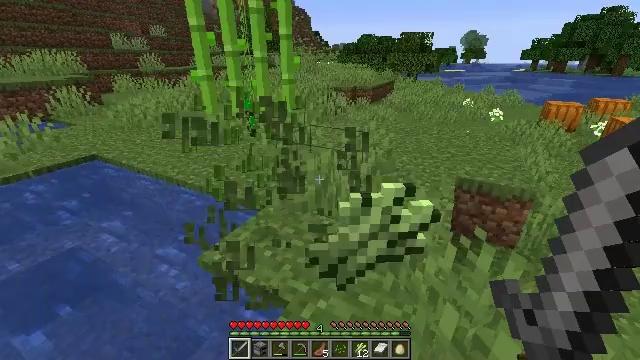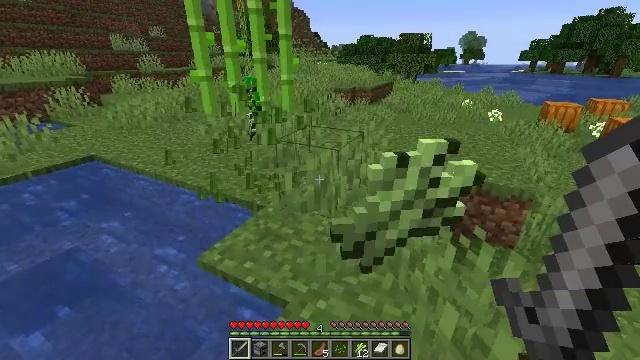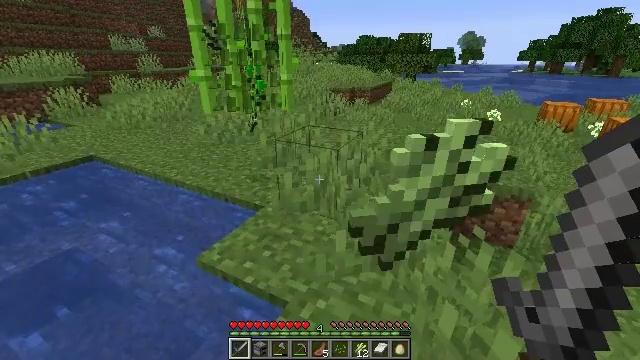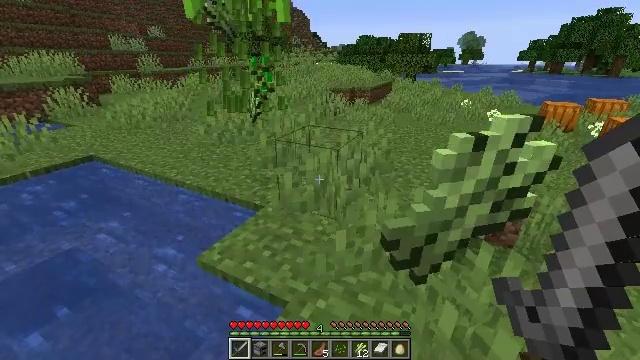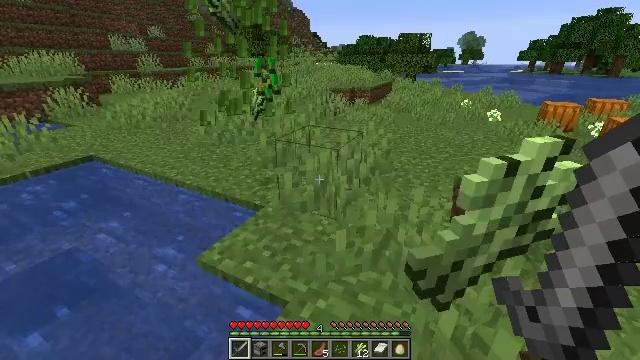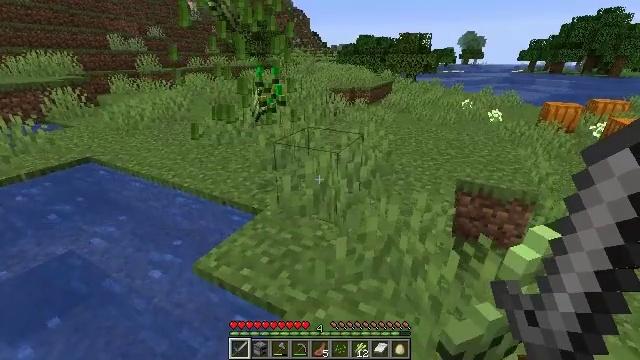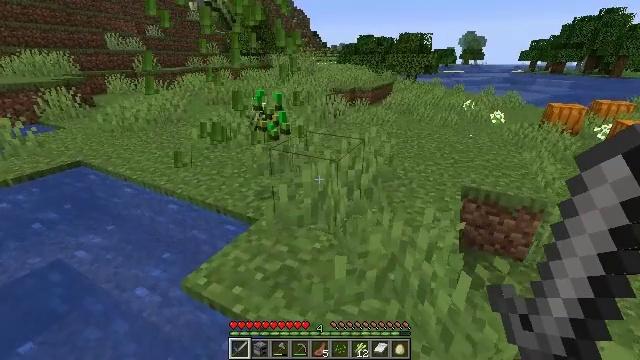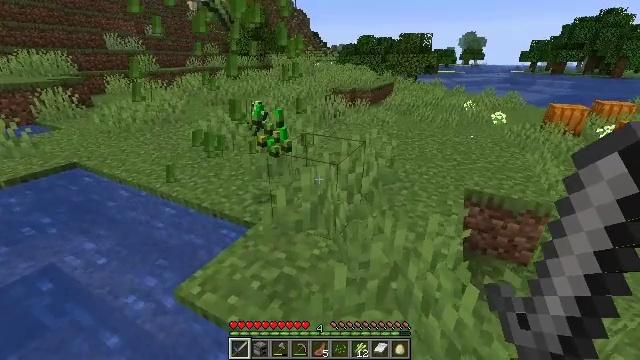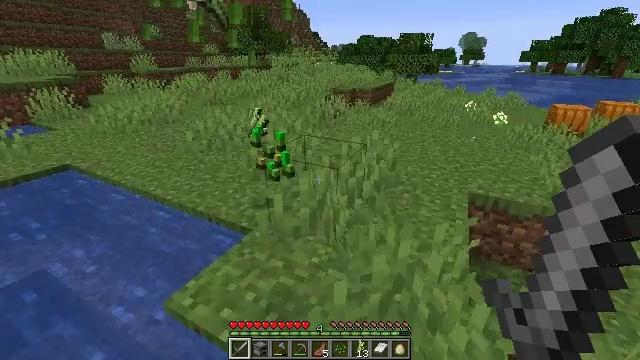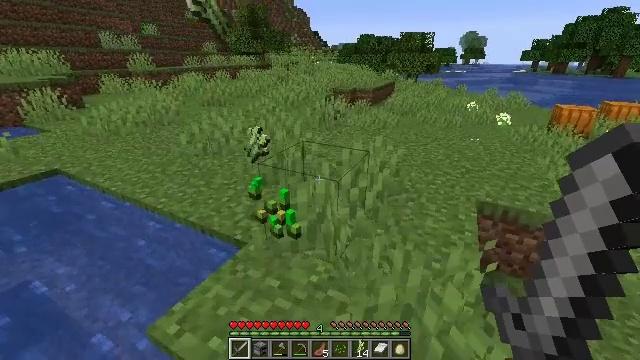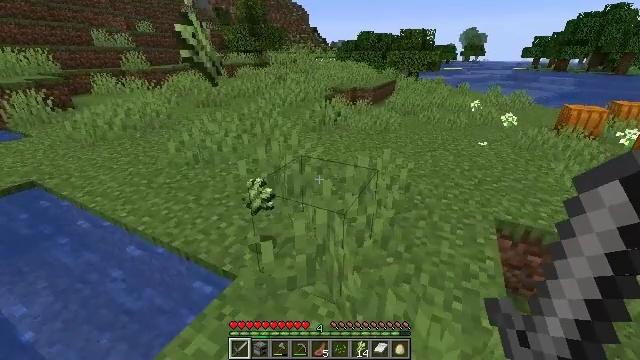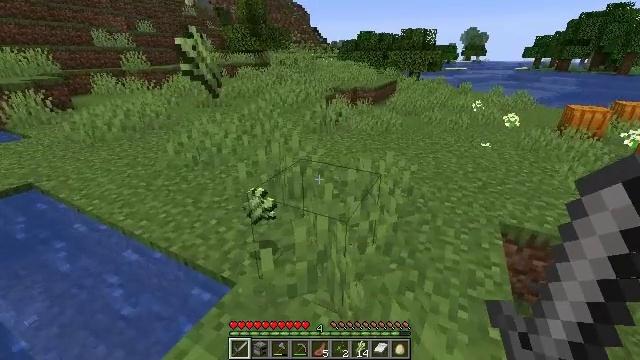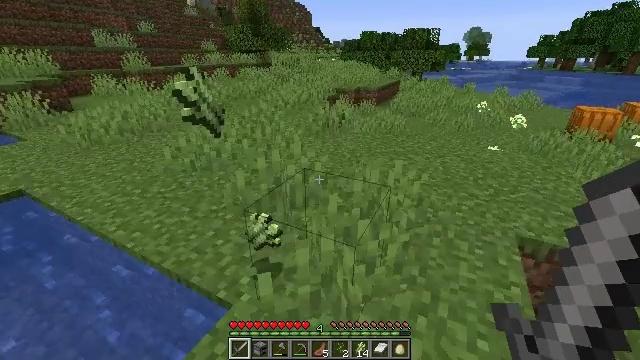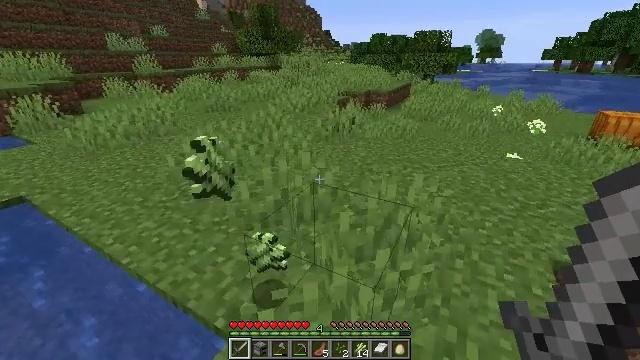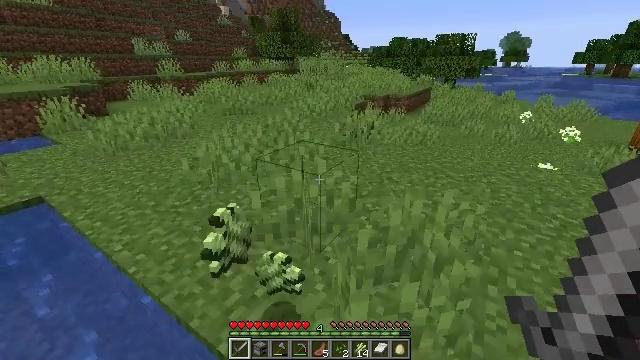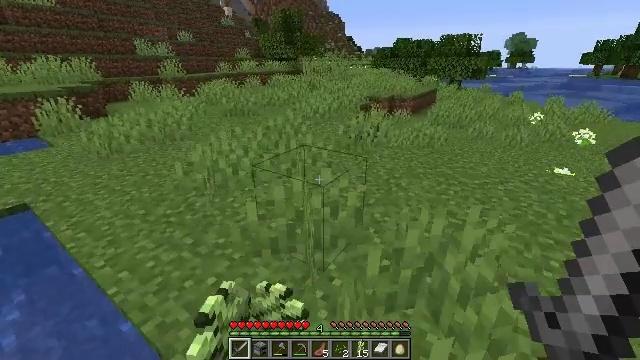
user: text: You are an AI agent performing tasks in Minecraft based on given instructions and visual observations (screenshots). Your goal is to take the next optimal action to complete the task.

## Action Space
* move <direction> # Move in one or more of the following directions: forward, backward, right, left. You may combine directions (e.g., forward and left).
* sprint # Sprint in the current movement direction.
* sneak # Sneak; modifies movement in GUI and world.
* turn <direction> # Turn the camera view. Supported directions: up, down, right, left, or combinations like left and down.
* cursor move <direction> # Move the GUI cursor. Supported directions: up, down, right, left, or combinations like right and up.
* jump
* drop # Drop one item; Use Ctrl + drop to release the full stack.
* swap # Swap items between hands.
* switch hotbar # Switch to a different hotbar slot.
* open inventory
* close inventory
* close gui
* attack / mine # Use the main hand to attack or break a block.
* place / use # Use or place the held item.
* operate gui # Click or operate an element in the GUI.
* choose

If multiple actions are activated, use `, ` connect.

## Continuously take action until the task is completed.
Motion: motion action
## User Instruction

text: Gather a pumpkin block.
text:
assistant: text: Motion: no_op
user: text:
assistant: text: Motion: no_op
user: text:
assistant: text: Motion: no_op
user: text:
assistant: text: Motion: no_op
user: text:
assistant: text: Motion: move forward
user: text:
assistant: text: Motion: move forward
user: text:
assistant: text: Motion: move forward
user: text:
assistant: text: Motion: move forward
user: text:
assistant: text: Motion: move forward
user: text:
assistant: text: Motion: move forward
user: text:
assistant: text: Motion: move forward
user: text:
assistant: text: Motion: move forward
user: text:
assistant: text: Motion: move forward, turn left
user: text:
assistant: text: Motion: move forward, turn left
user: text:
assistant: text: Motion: move forward
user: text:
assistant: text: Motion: move forward, turn left
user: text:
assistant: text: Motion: move forward, turn left
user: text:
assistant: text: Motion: move forward
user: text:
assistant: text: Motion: move forward, turn left
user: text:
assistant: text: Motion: move forward
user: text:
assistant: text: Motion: move forward
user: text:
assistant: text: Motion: move forward
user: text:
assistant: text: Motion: move forward
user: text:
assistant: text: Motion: move forward
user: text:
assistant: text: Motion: move forward
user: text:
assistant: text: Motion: move forward
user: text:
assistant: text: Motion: move forward
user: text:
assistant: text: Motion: move forward
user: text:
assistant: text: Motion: move forward, turn right and up
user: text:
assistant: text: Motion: move forward, turn right and up